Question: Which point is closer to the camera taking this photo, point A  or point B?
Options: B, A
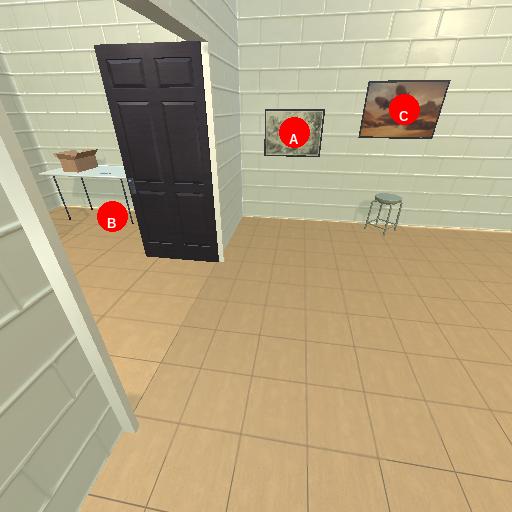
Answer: B